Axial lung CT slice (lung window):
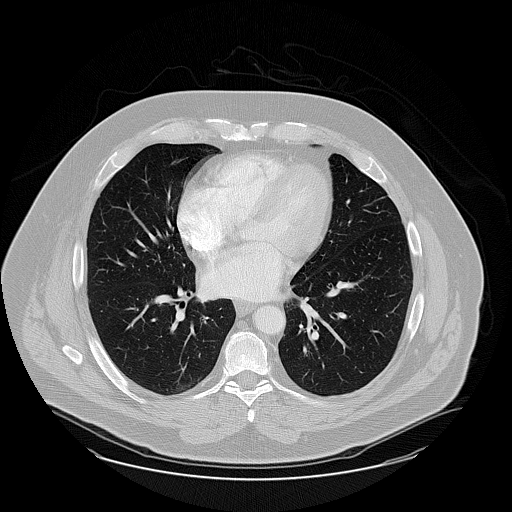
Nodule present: no